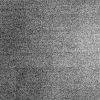
Atmospheric dust classification: dusty